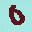
Label: 0